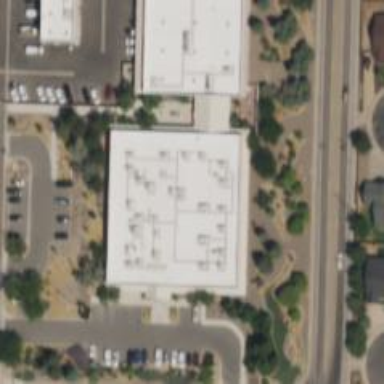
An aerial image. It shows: Building.